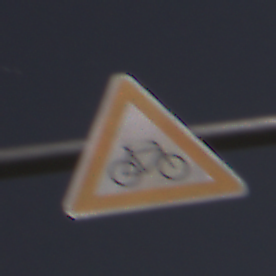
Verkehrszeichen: RadverkehrLinks
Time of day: Night
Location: Outdoor (Nature)
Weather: Clear
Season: NotSpecified
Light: Natural